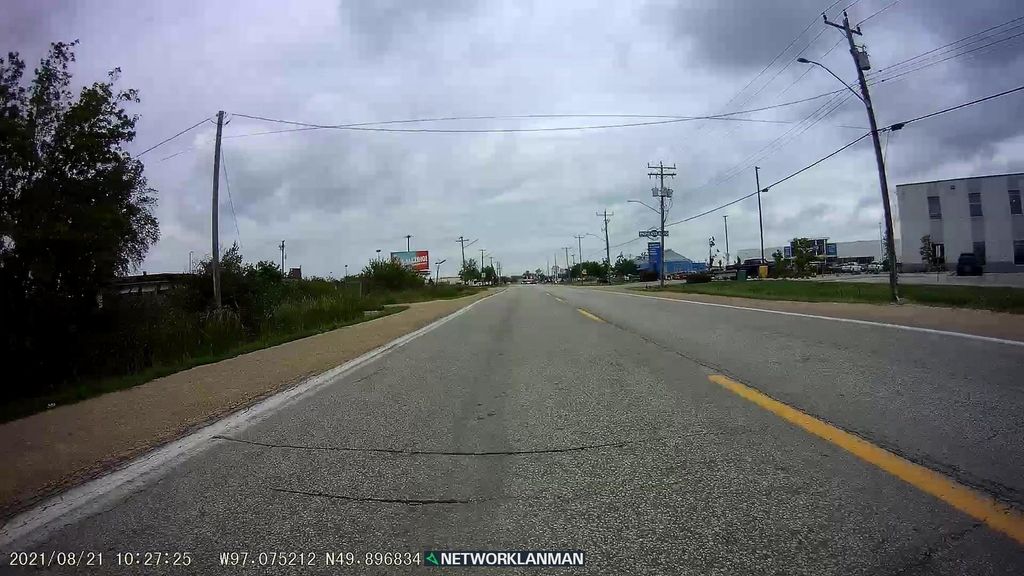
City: winnipeg